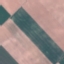
Land use / land cover class: AnnualCrop